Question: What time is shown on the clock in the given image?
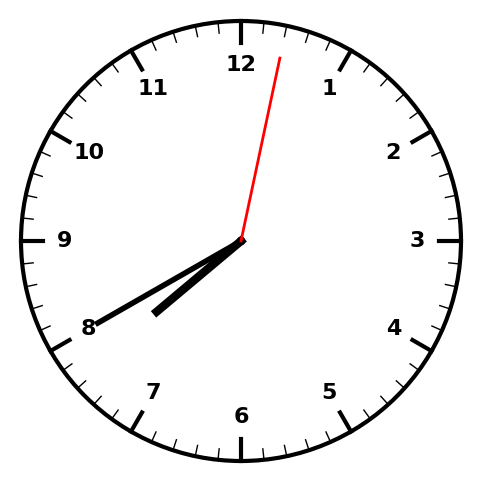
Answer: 07:40:02